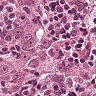
Metastatic tissue present: yes